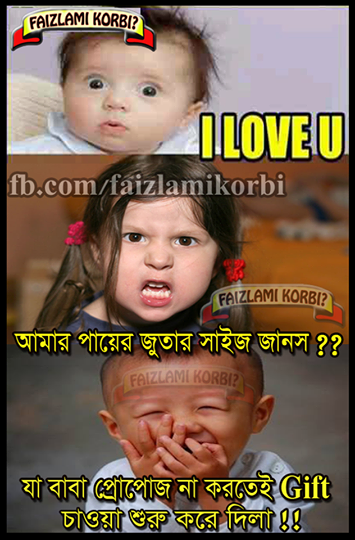
Caption: I LOVE U আমার পায়ের জুতার সাইজ জানস?? যা বাবা প্রোপোজ না করতেই Gift চাওয়া শুরু করে দিলা!!
Label: non-hate